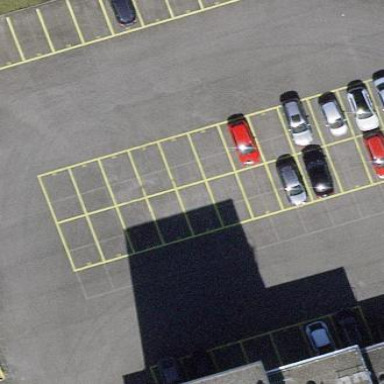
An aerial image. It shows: Parking area with surface.